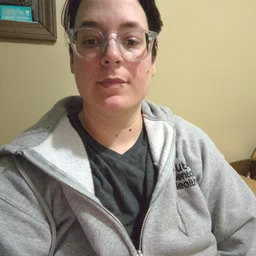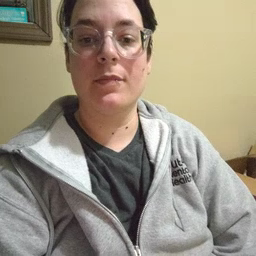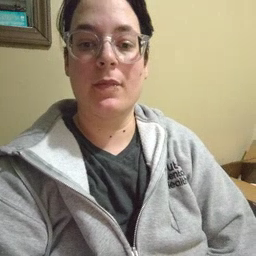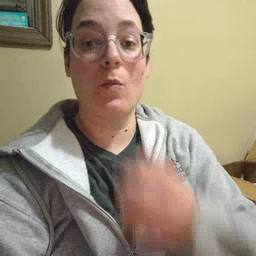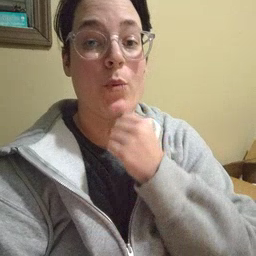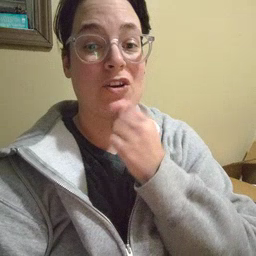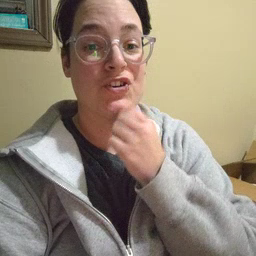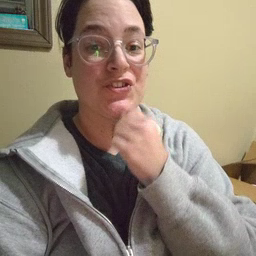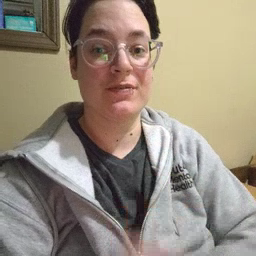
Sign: underwear